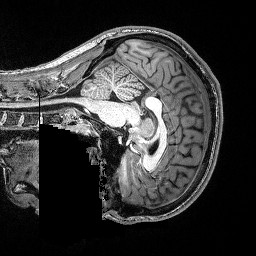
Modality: T1w
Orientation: sagittal
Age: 19
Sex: male
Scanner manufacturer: siemens
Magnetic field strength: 3 T
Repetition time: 2.53 s
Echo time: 0.0033 s